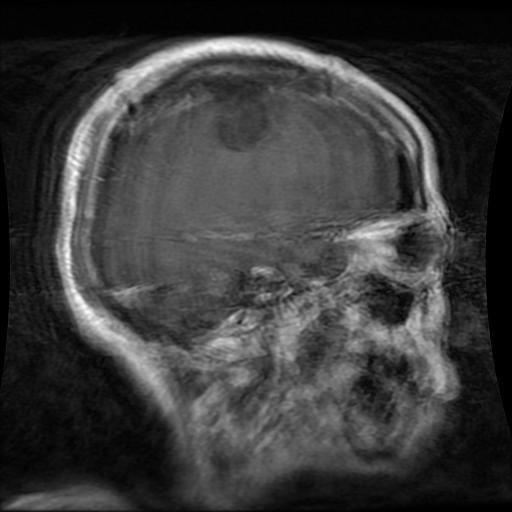
Label: glioma